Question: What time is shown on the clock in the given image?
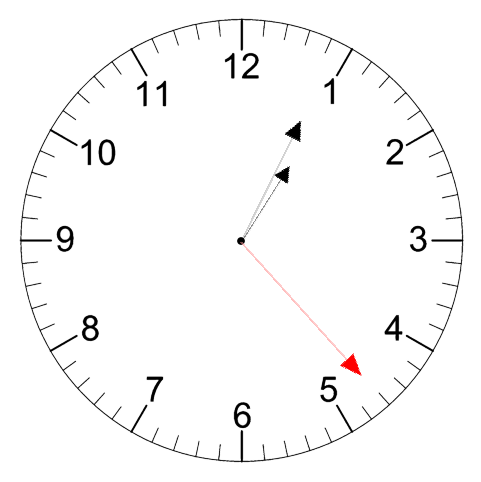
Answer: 01:04:23